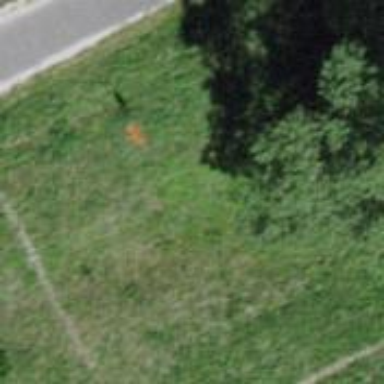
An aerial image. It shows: Pole supporting pipeline marker with roof cover.